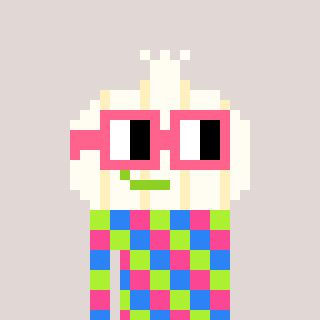
a pixel art character with square pink glasses, a garlic-shaped head and a purple-colored body on a warm background